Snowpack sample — Buffalo Mountain, Silverthorne, Colorado, USA (1/25/25, 10:11 AM MST)
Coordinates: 39.6222, -106.1139
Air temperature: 22 °F
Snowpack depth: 110 cm
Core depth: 40 cm
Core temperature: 46.4 °F
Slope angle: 12°, slope face: 102°
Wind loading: high
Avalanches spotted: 0
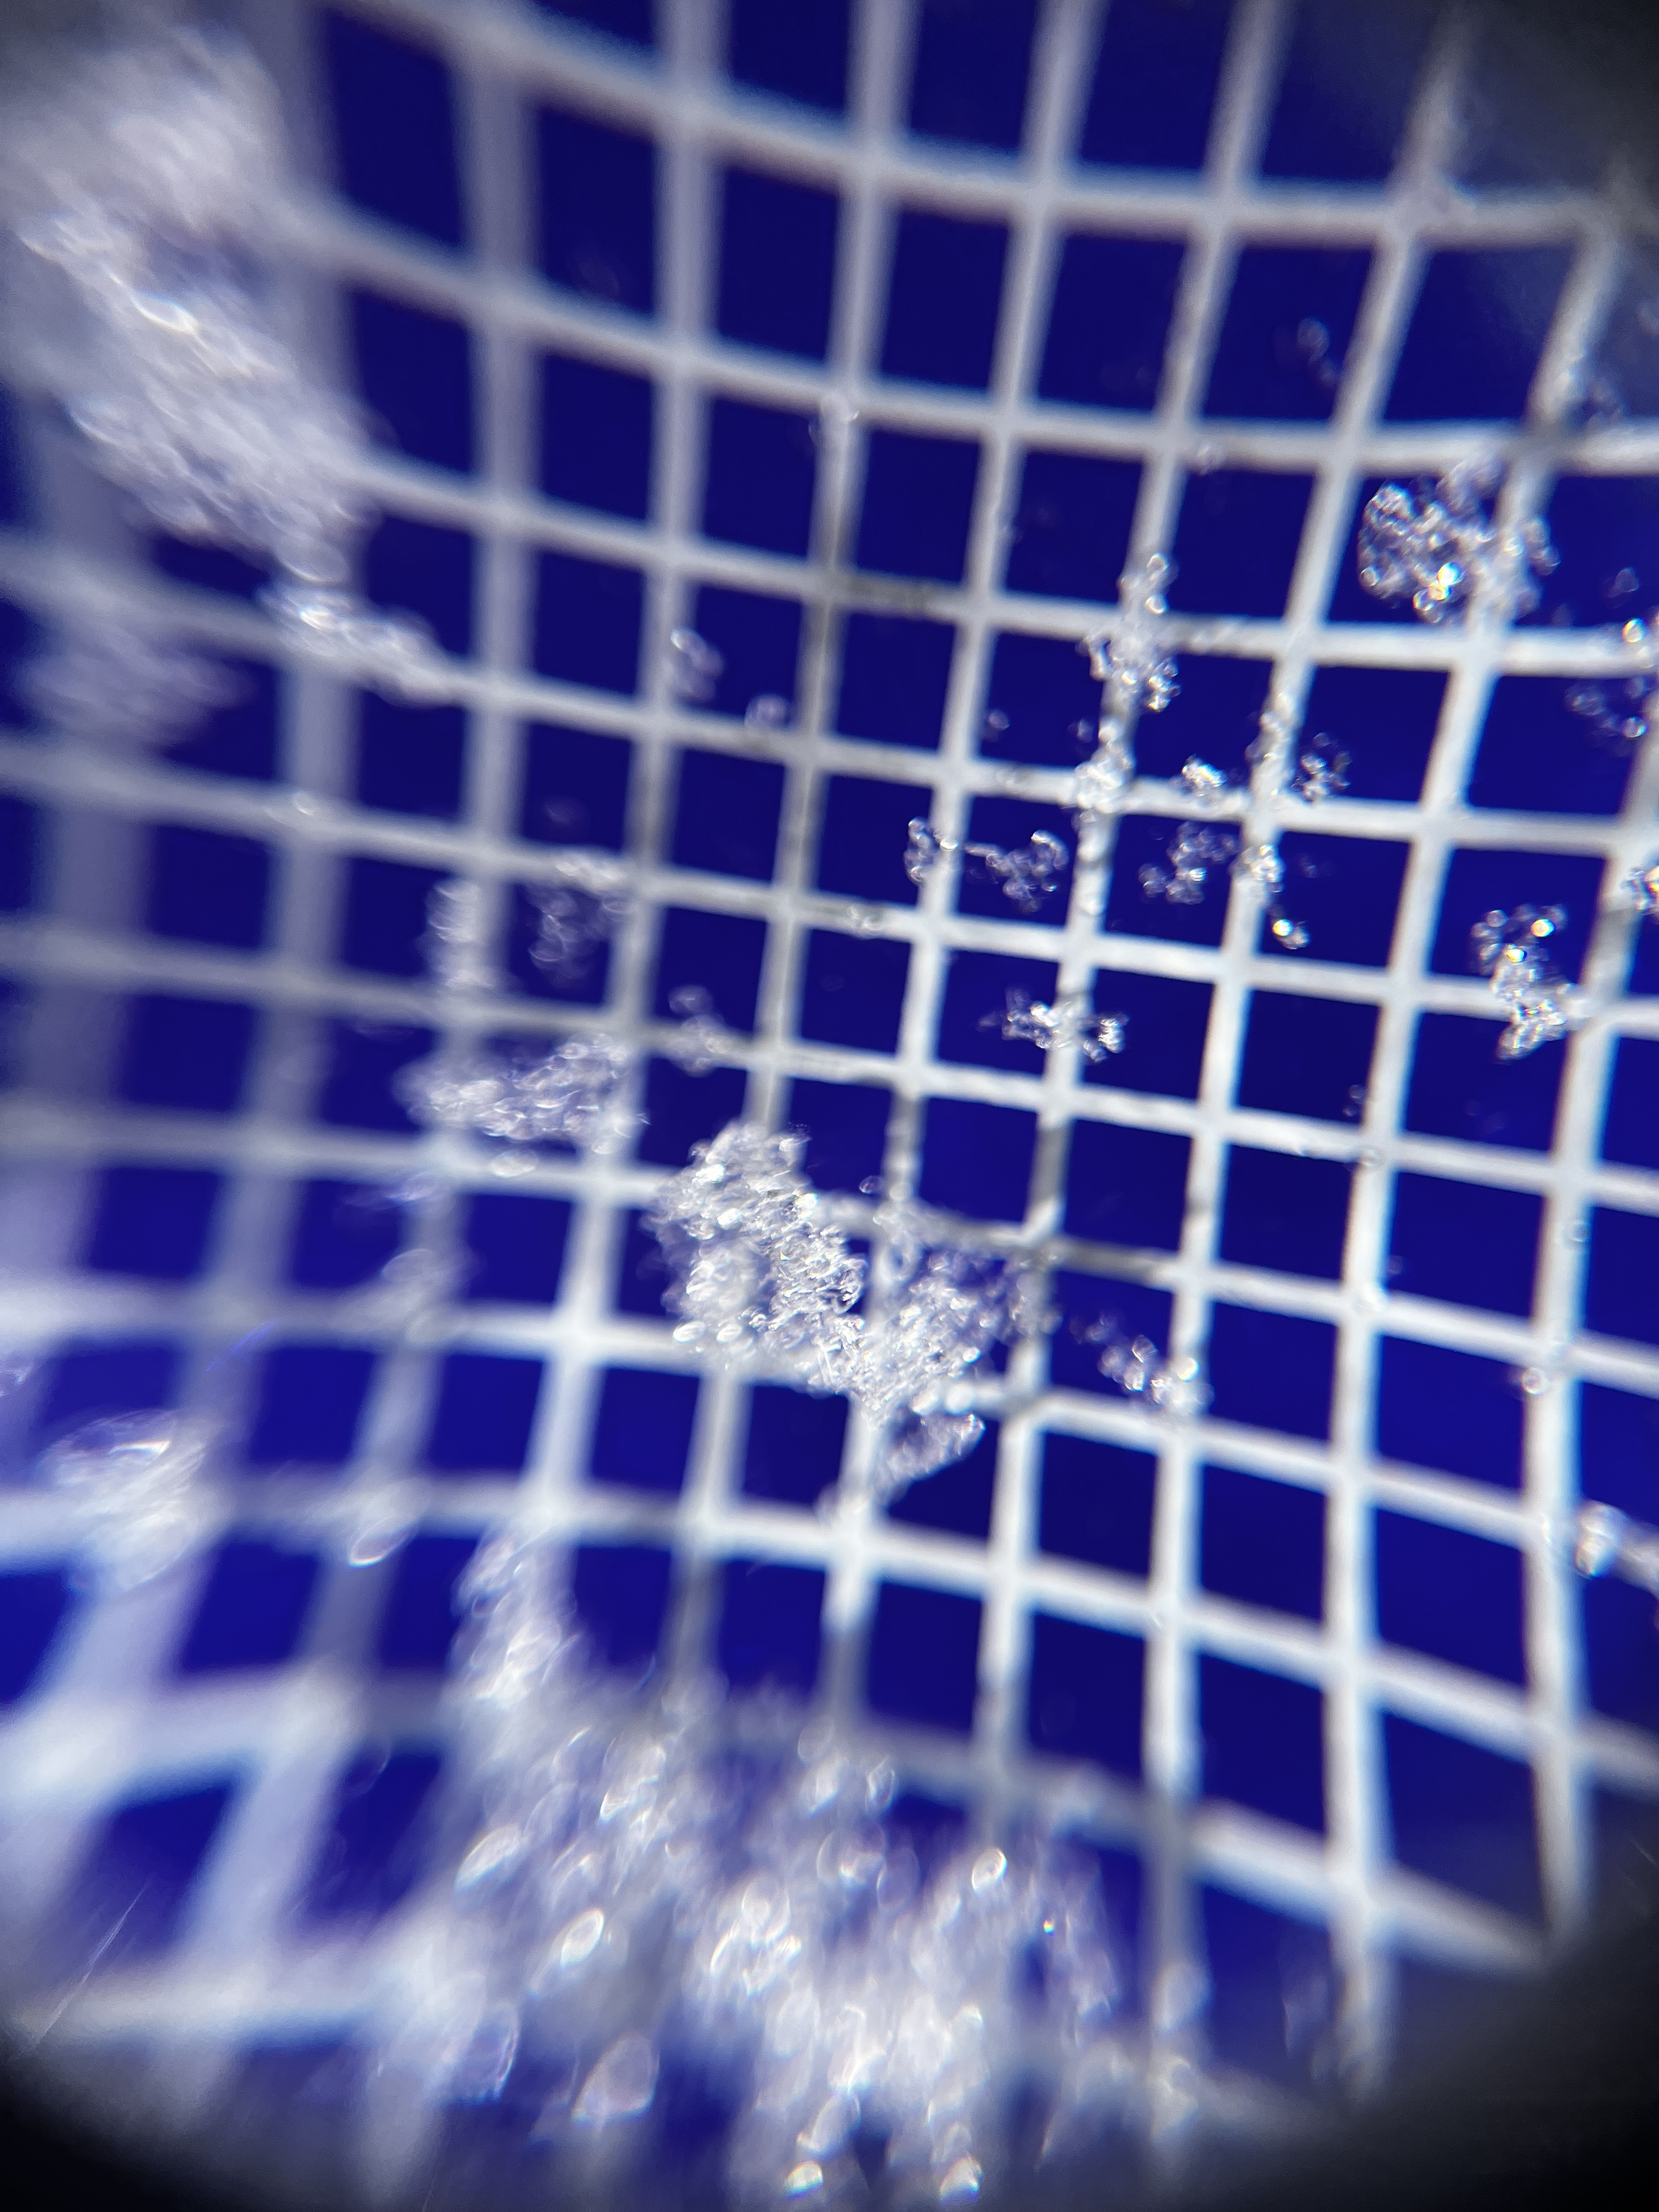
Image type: magnified_profile
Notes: No avalanches nearby, collected on the outskirts of a fire break 15 meters from the treeline, on way to Buffalo and Red Mountain